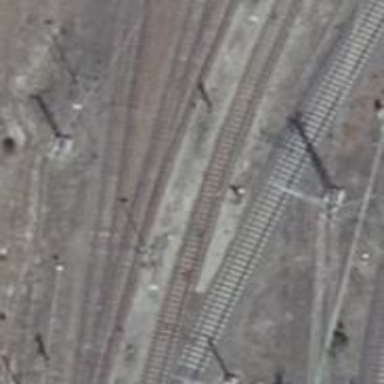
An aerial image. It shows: Railway switch.